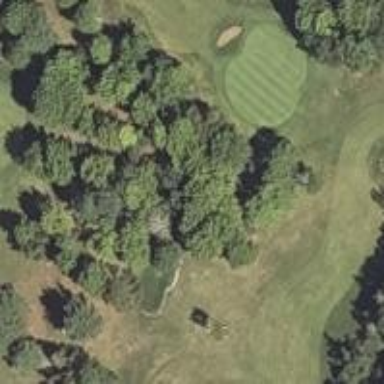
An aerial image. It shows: Grassy area designated as golf fairway.